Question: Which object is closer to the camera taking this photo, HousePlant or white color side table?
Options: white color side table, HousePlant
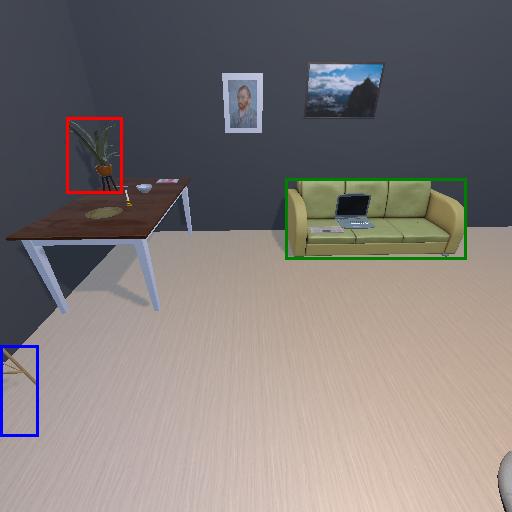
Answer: white color side table